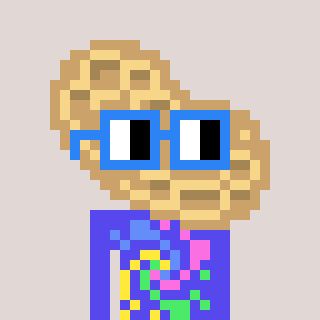
a pixel art character with square blue glasses, a peanut-shaped head and a computerblue-colored body on a warm background